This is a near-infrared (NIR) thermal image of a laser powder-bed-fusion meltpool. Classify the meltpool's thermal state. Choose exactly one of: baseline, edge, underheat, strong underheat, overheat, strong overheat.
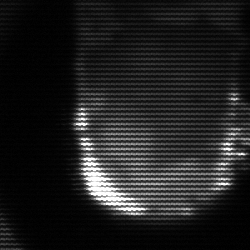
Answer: baseline